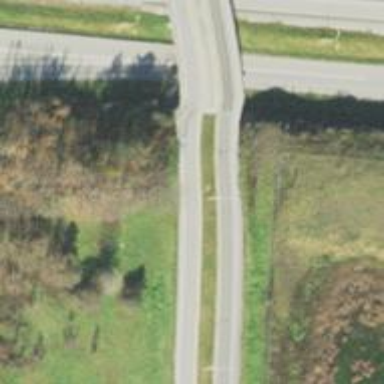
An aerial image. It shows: Asphalt trunk highway which is also expressway.